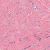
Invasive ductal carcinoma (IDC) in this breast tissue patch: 0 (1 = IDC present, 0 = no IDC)